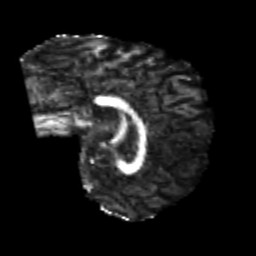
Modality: FA
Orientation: sagittal
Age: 25
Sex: male
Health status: healthy
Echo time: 0.074 s